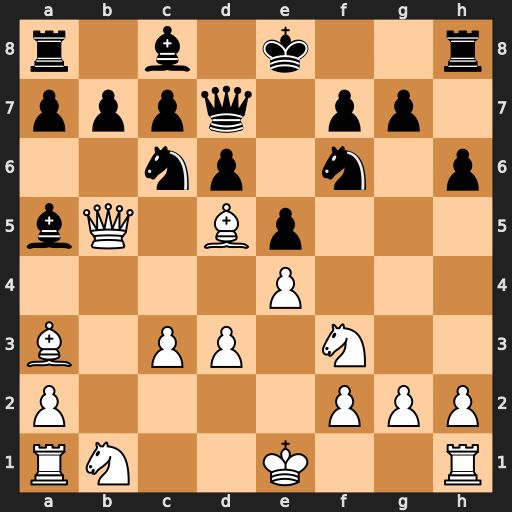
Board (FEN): r1b1k2r/pppq1pp1/2np1n1p/bQ1Bp3/4P3/B1PP1N2/P4PPP/RN2K2R
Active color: w
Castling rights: KQkq
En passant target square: -
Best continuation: Bxc6 Qxc6 Qxa5 b6 Qb4